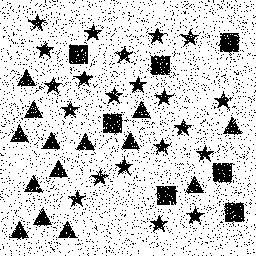
Squares: 7
Triangles: 14
Stars: 21
Total shapes: 42